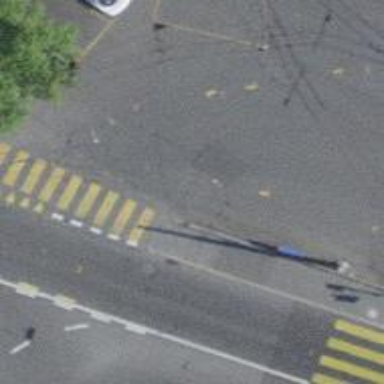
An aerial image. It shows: Uncontrolled zebra crossing with zebra markings.